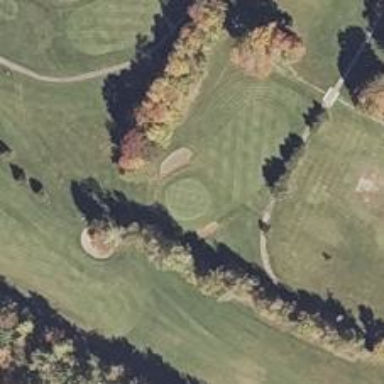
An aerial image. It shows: View of golf hole.